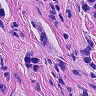
Metastatic tissue present: yes